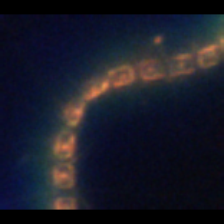
Taxon: Chaetoceros
Group: Diatoms